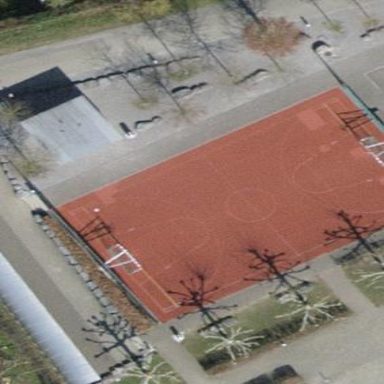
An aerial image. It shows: Clay basketball court located on sports pitch.